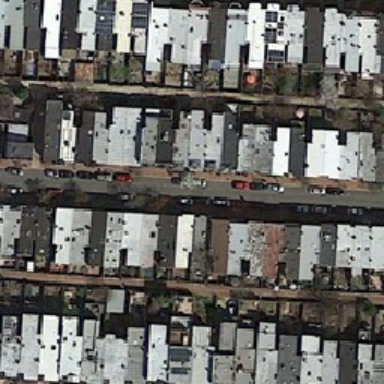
There is a row of white houses on the ground .